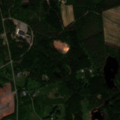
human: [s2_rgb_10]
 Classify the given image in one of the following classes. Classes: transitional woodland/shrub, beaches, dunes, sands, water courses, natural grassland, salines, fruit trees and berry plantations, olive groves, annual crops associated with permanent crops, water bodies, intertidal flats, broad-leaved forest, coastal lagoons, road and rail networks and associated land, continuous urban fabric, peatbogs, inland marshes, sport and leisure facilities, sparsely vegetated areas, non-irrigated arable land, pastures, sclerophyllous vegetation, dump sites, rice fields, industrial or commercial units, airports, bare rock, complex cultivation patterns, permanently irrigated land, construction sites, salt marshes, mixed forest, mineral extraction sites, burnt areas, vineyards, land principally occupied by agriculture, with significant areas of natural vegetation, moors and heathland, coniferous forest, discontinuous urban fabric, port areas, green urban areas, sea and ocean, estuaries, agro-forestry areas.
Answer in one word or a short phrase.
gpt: land principally occupied by agriculture, with significant areas of natural vegetation, mixed forest, transitional woodland/shrub